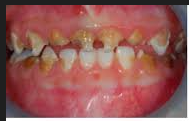
Condition: Caries